Question: i have a composite component (a captcha actually) which i use into a h:form.
I have the following error when i click on the submit button of my h:form.
> 16 janv. 2013 10:02:06 javax.faces.validator.BeanValidator validate
ATTENTION: cannot validate component with empty value: captcha:captchaText
Here is the xhtml code of the captcha's composite-component
'''
<!DOCTYPE html>
<html xmlns="http://www.w3.org/1999/xhtml" xmlns:h="http://java.sun.com/jsf/html" xmlns:f="http://java.sun.com/jsf/core"
xmlns:composite="http://java.sun.com/jsf/composite" xmlns:xcc="http://java.sun.com/jsf/composite/components">
<h:body>
<composite:interface>
<composite:attribute name="id" type="java.lang.String" />
<composite:attribute name="imageWidth" type="java.lang.Integer" />
<composite:attribute name="imageHeight" type="java.lang.Integer" />
<composite:attribute name="imageClass" type="java.lang.String" />
<composite:attribute name="inputClass" type="java.lang.String" default="" />
<composite:attribute name="placeholder" type="java.lang.String" default="" />
<composite:attribute name="failureMessage" type="java.lang.String" default="Captcha validation failed" />
<composite:editableValueHolder name="captchaText" />
</composite:interface>
<composite:implementation>
<h:inputText id="captchaText" required="true" styleClass="#{cc.attrs.inputClass}" placeholder="#{cc.attrs.placeholder}"
autocomplete="off" maxlength="10">
<f:param name="failureMessage" value="#{cc.attrs.failureMessage}" />
<f:validateLength minimum="6" />
<f:validator validatorId="captchaValidator" />
</h:inputText>
<h:graphicImage id="captchaImage" alt="" style="margin-left:3px;" styleClass="#{cc.attrs.imageClass}" width="#{cc.attrs.imageWidth}"
height="#{cc.attrs.imageHeight}" value="__captcha.jpg" />
</composite:implementation>
</h:body>
</html>
'''
Here is the Captcha's JSF Validator code.
'''
import javax.faces.application.FacesMessage;
import javax.faces.component.UIComponent;
import javax.faces.context.FacesContext;
import javax.faces.validator.FacesValidator;
import javax.faces.validator.Validator;
import javax.faces.validator.ValidatorException;
import net.paissad.waqtsalat.servlet.CaptchaServlet;
@FacesValidator(CaptchaValidator.VALIDATOR_ID)
public class CaptchaValidator implements Validator {
public static final String VALIDATOR_ID = "captchaValidator";
@Override
public void validate(final FacesContext context, final UIComponent component, final Object value) throws ValidatorException {
final String enteredValue = (String) value;
final String expectedValue = (String) context.getExternalContext().getSessionMap()
.get(CaptchaServlet.CAPTCHA_KEY);
final boolean ok = (enteredValue != null) && (enteredValue.equals(expectedValue));
if (!ok) {
String summary = (String) component.getAttributes().get("failureMessage");
if (summary == null) summary = "";
throw new ValidatorException(new FacesMessage(FacesMessage.SEVERITY_ERROR, summary, summary));
}
}
}
'''
I don't it is really necessary to show the code of the CaptchaServlet which build the real captcha image. All i can say is that it does work good. I inspired from this code <URL>.
here is basically how i used the composite-component in my form. (This is not my real use case btw)
'''
<h:form>
<xcc:captcha id="captcha" imageClass="img-rounded" placeholder="#{i18n.Captcha_enter_code_here}" failureMessage="Captcha validation failed" />
<h:commandButton styleClass="btn btn-success" type="submit" value="#{i18n.Submit}"
actionListener="#{accountRegistrationController.register}" action="success" />
</h:form>
'''
The form is rendered like this (with French localization) :

I prefer using the composite-component + validator + servlet
I prefer to avoid the use of a controller bean (@Named / @RequestScoped) with a method for verifying the Captcha's entered value.
When i debug the Validator code in Eclipse, the code behaves correctly. The only wrong stuff is the following part of code does never retrieve the "failureMessage" attribute from the Captcha's component, how can i solve this too ? It is always null.
'''
String summary = (String) component.getAttributes().get("failureMessage");
'''
So, how can i solve the Bean validation problem ?
And how can i retrieve correctly the attribute 'failureMessage' in my Validator ?
I've tried lot's of stuffs, and now i rely on you.
Thanks in advance for helping.
PS : i'm currently using TomEE 1.5+ , Java6.
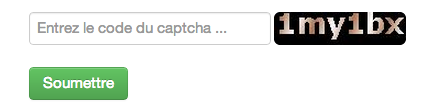
Answer: Looks like your inputText tag is missing the value attribute.
The value attribute does the binding between the input and the bean.
'''
<h:inputText value="#{yourBean.yourValue" ...
'''